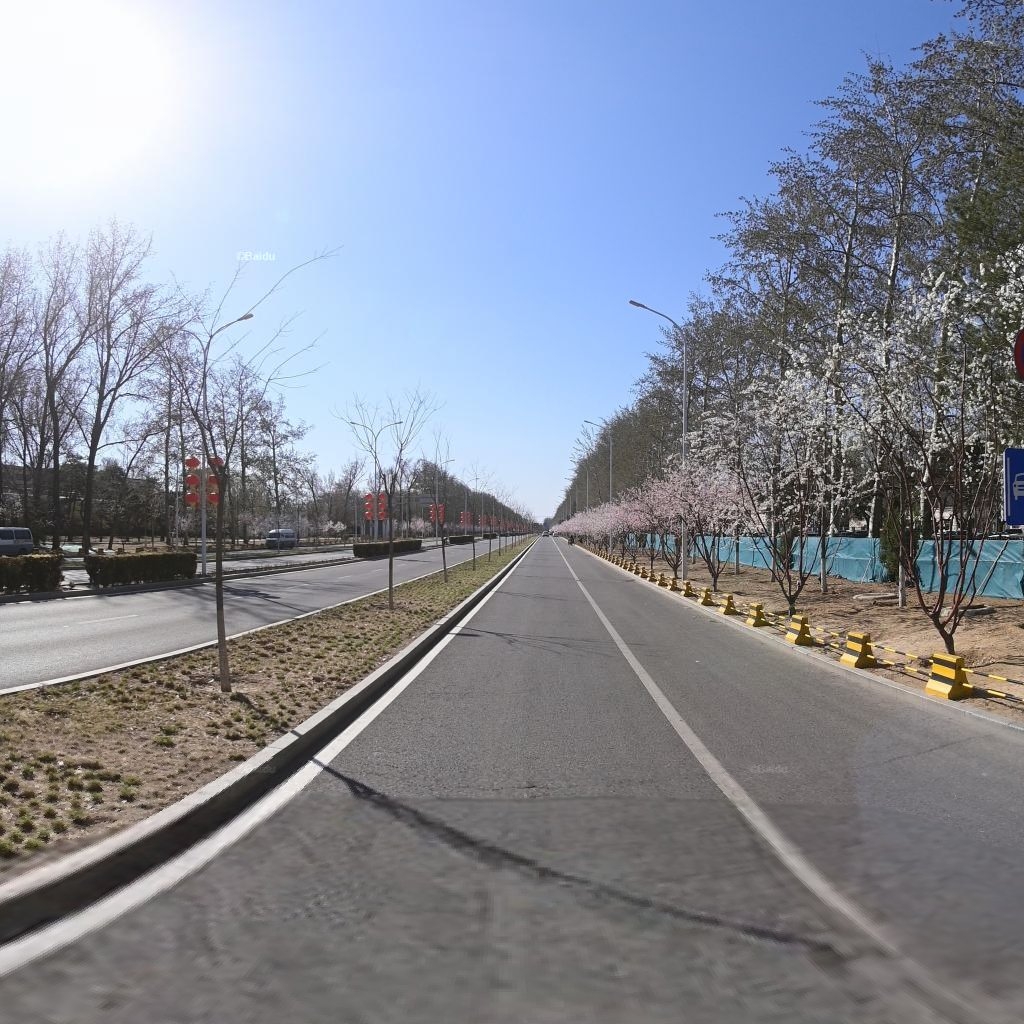
Region: Chaoyang
Road damage annotations: transverse crack